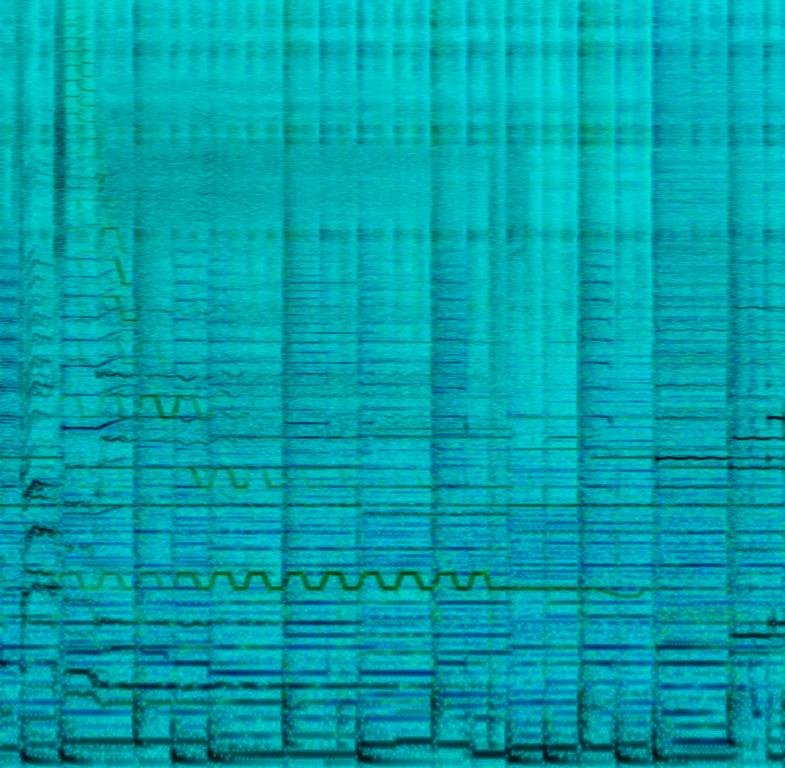
The music features a female voice singing a long note melody for the first half of the excerpt. The drums play a steady rhythm and together with the bass guitar and tambourine drive the pulse of the music. A synth sound is playing a wobbly melody.